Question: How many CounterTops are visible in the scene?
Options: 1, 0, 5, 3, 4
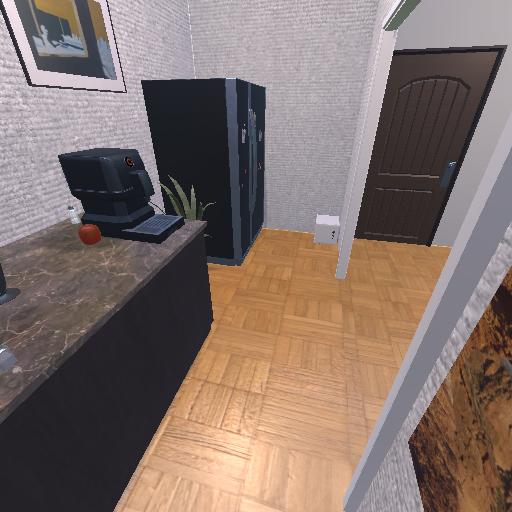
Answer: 1